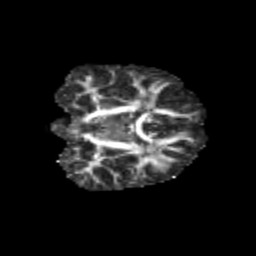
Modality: FA
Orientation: coronal
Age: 11
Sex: female
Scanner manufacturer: siemens
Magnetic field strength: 3 T
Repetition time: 3.8 s
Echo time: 0.07 s